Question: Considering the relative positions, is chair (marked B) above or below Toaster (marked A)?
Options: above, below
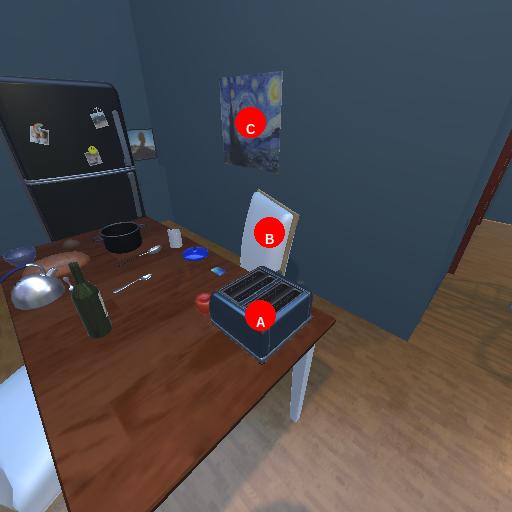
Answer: above